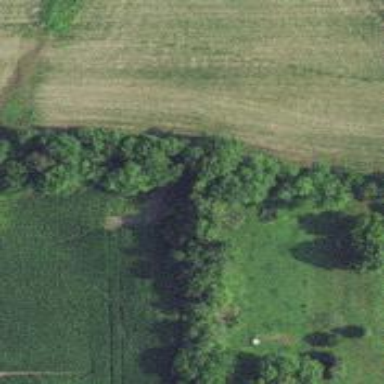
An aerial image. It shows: Row of trees in natural setting.